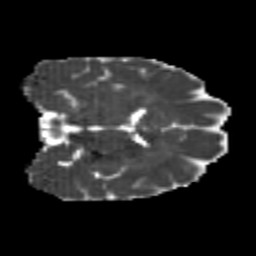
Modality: MD
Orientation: coronal
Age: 23
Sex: female
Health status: healthy
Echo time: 0.074 s